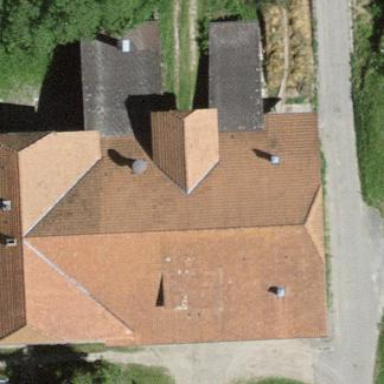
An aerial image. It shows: Farm building.